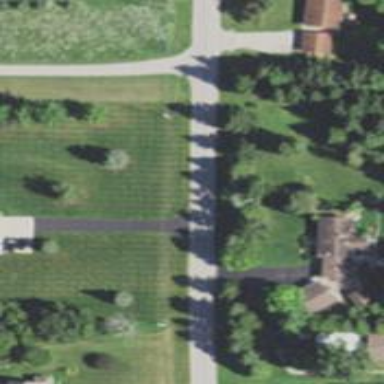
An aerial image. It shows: Driveway leading to service road.